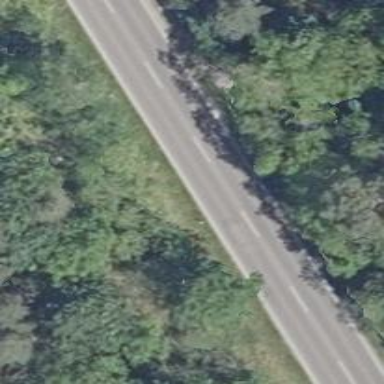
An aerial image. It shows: Secondary road with asphalt surface.